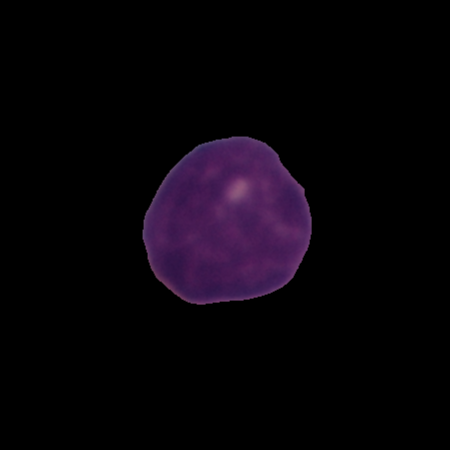
Label: cancer